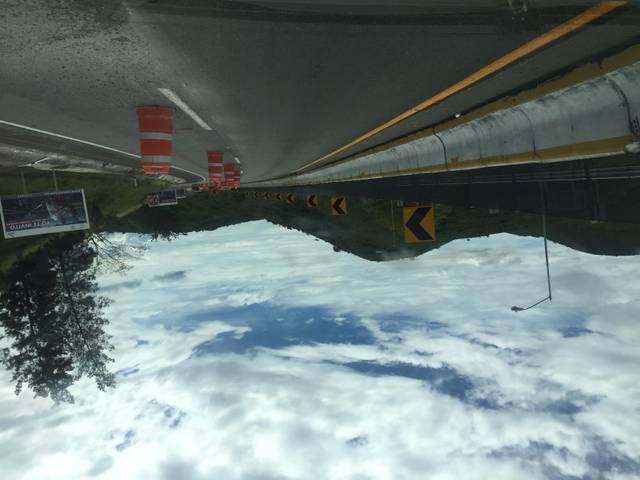
Region: Mexico
Coordinates: 17.422, -99.465